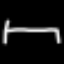
Label: bed